Question: I am using 'UITabbarController' in my application and also I set the frame to it so that tabbar is display in center. I am so change color and image of tabbar but I want to remove the small edge its not clear how can i clear that color become white.
'[[UITabBar appearance] setShadowImage : [UIImage imageNamed:@"white.png"]];'

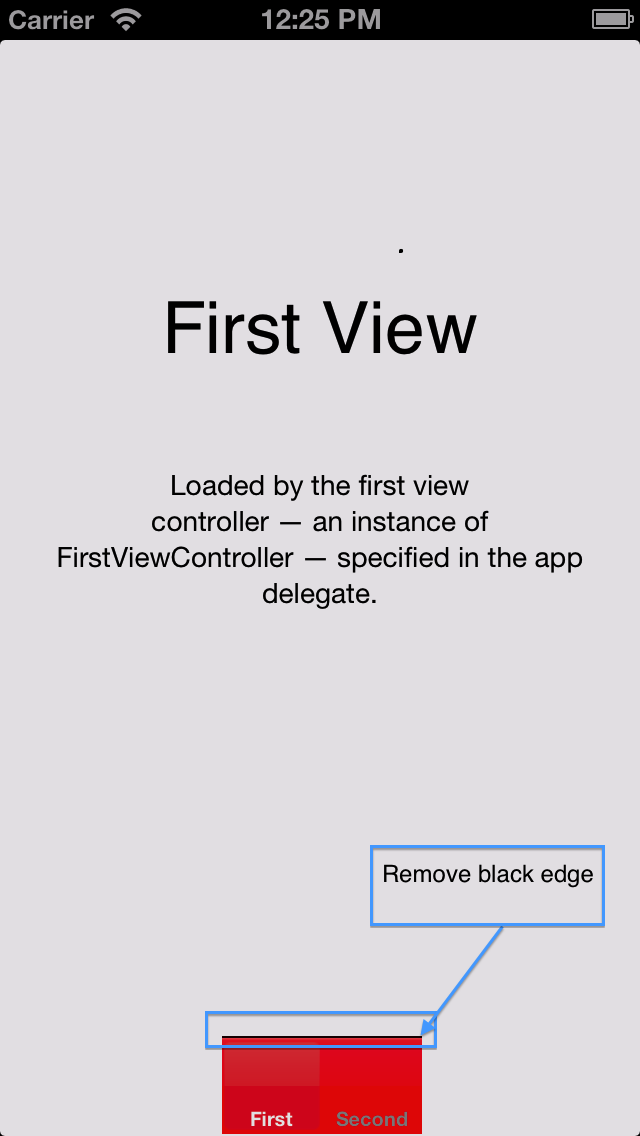
Answer: Another option is, add
'''
#import <QuartzCore/QuartzCore.h>
'''
FrameWork and use
'''
self.tabBarController.tabBar.layer.borderWidth = 0.50;
self.tabBarController.tabBar.layer.borderColor = self.tabBarController.tabBar.tintColor.CGColor;
'''